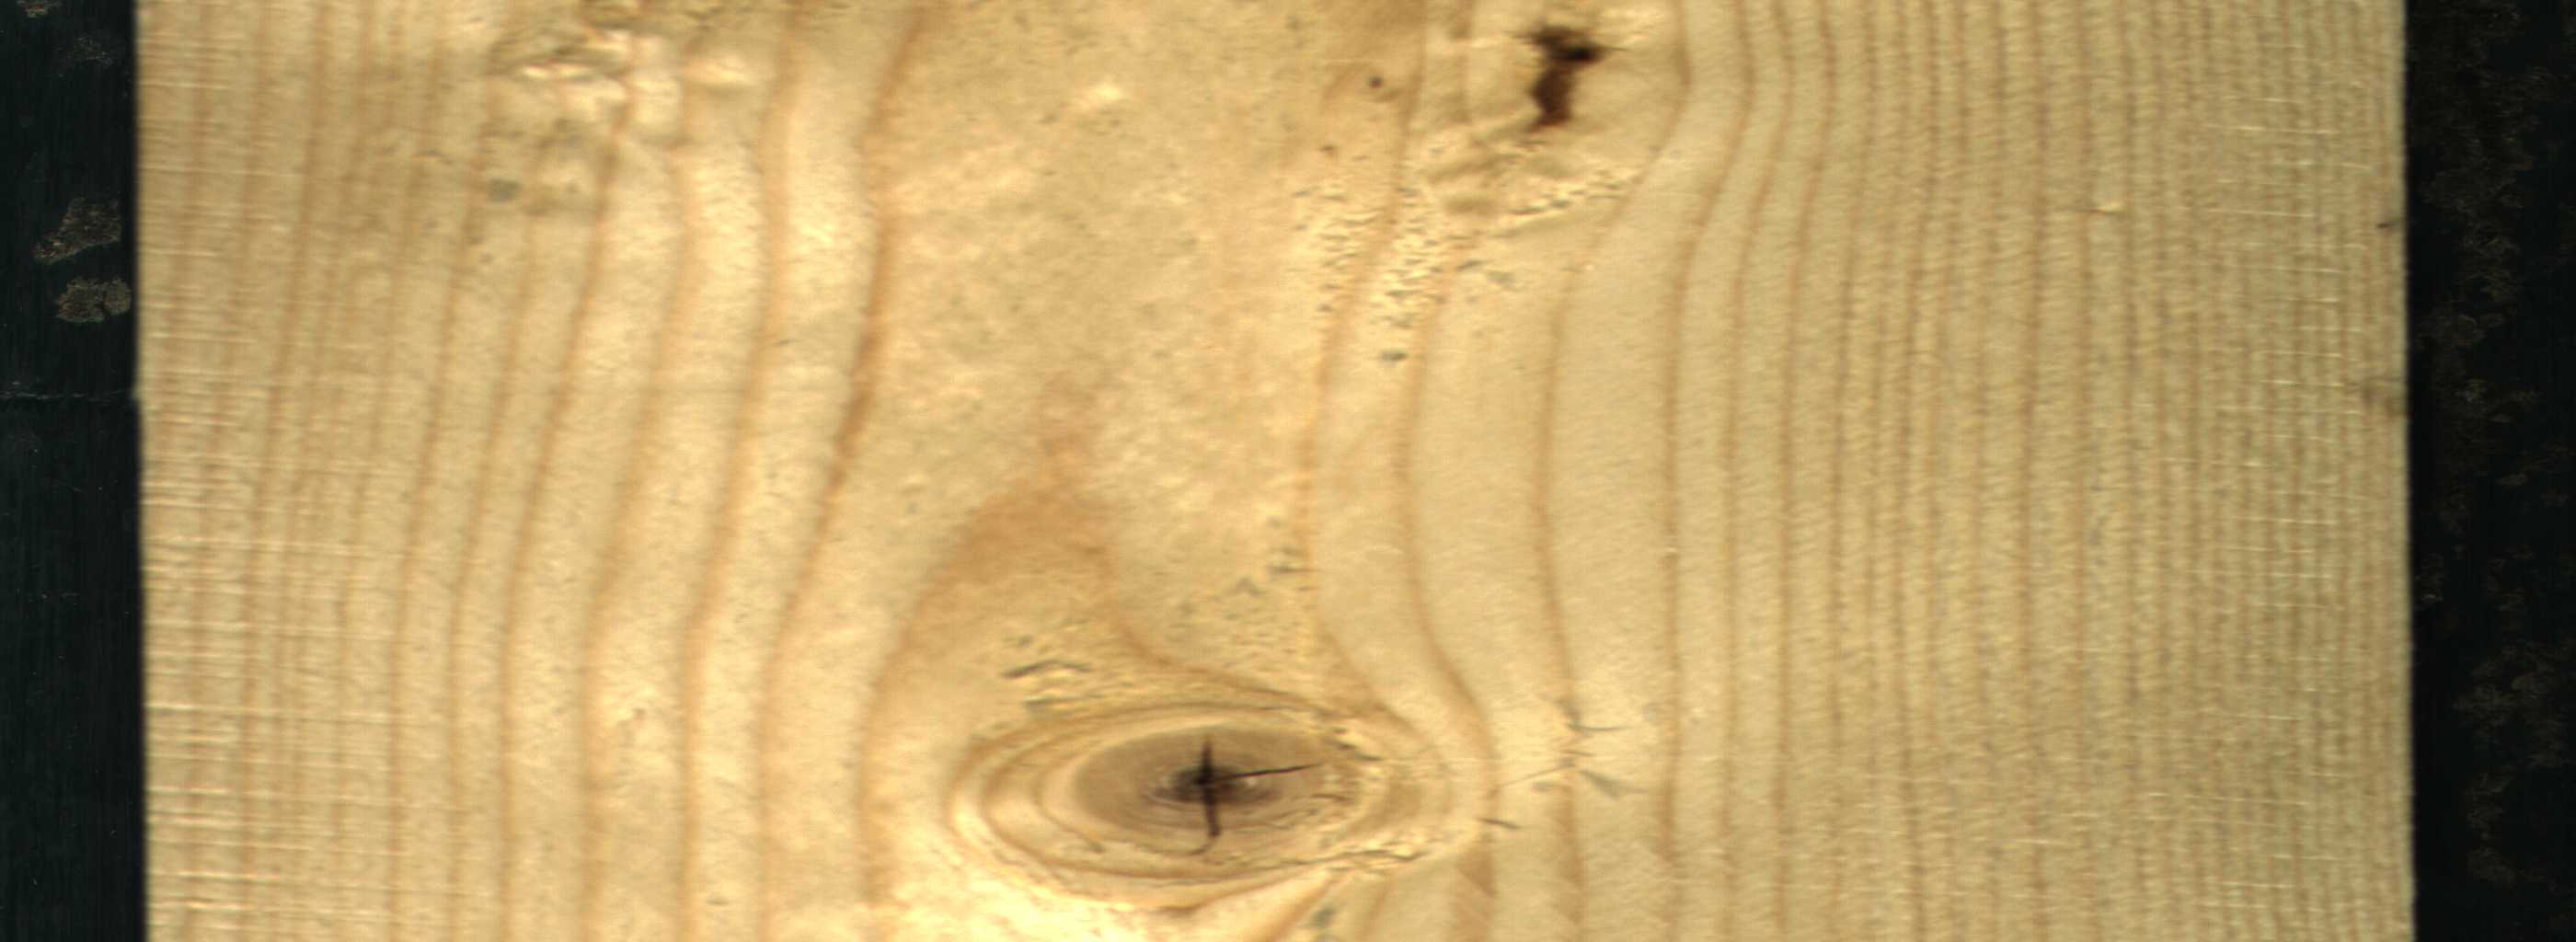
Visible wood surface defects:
resin
knot_with_crack